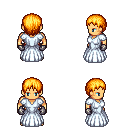
a pixel art fantasy rpg character, male body template, human, tanned skin, underdress, red pants, light blonde plain hairstyle, metal gloves, maroon shoes, four views (front, back, left, right), 2x2 character sprite sheet, small pixel art, hard edges, no anti-aliasing